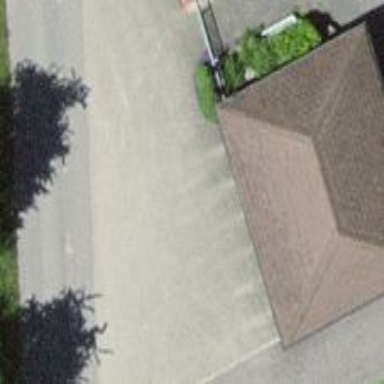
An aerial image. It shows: Garage building.